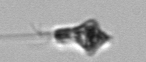
Label: Euglena